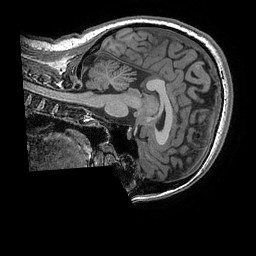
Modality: T1w
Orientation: sagittal
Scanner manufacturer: ge
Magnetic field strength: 3 T
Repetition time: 0.008184 s
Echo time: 0.003192 s